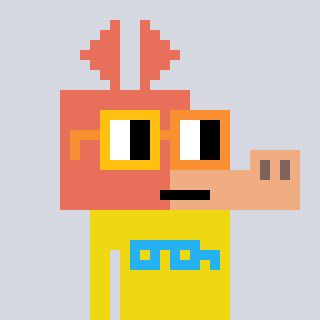
a pixel art character with square yellow and orange glasses, a aardvark-shaped head and a yellow-colored body on a cool background